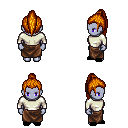
a pixel art fantasy rpg character, female body template, dark elf, purple skin, white long-sleeve shirt, robe skirt, dark blonde long topknot hairstyle, black slippers, four views (front, back, left, right), 2x2 character sprite sheet, small pixel art, hard edges, no anti-aliasing